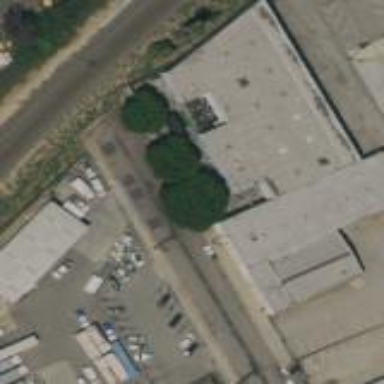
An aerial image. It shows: Industrial building.